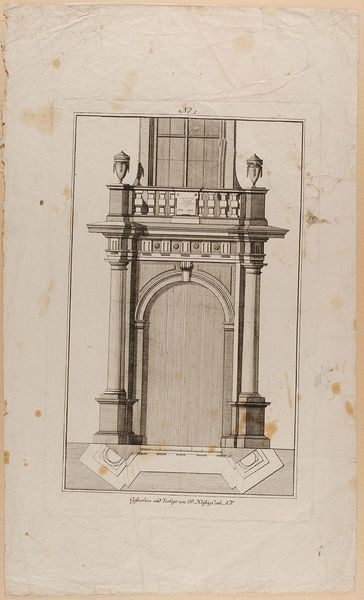
Titel: Grund- und Aufriss eines Portals, Blatt 1 aus einer Folge von Portalen und Friesen
Künstler: Franz Carl Heissig
Standort: Hamburg
Institution: Museum für Kunst und Gewerbe Hamburg
Schlagwörter: fenster, schwarz, stützen, säule, säulen, tür, weiss, zeichnung, blatt, balkon, papier, grafik, graphik, sepia, tor, fotografie, photographie, druckgraphik, schwarzweiss, druckgrafik, radierung, portal, rosette, balkontür, schief, aedicula, balkonfenster, reproduktionen, druckerzeugnisse, architekturdarstellungen, ädikula, ornamentstich, vorlageblätter, türfries, türbalken, türpfosten